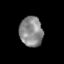
Tissue: skin
Cell type: Epithelial cells
Senescence score: 0.2713
Nuclear area (px): 688
Mean DAPI intensity: 136.41